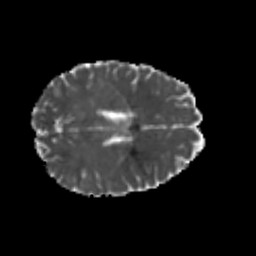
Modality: MD
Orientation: axial
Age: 22
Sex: female
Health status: healthy
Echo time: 0.074 s